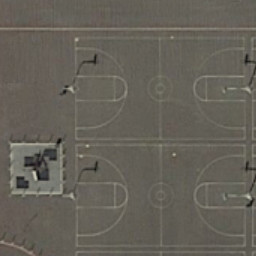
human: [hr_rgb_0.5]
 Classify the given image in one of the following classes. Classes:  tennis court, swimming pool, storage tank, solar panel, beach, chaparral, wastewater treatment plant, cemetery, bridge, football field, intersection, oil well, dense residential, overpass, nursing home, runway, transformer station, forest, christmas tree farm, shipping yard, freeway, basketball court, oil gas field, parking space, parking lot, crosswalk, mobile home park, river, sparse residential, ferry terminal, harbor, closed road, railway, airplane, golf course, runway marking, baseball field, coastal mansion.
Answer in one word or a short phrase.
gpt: basketball court